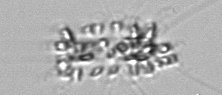
Label: Chaetoceros_didymus_TAG_external_flagellate